Interaction volume radius: 10 \u00c5
Interaction volume height: 10 \u00c5
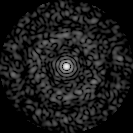
Disorder parameter: 0.809